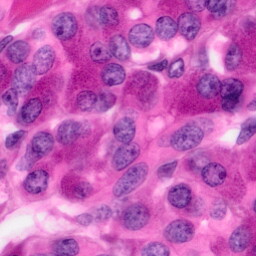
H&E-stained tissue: Pancreatic